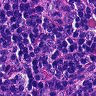
Metastatic tissue present: no